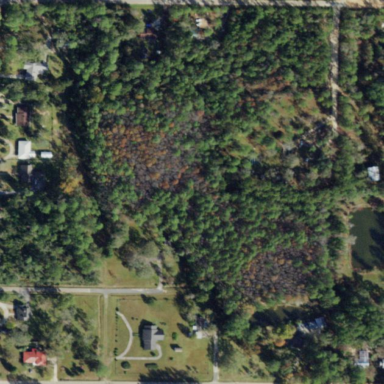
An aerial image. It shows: Mixed leaf woodland.